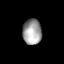
Tissue: lung
Cell type: Myeloid cells
Senescence score: 0.6132
Nuclear area (px): 474
Mean DAPI intensity: 157.329